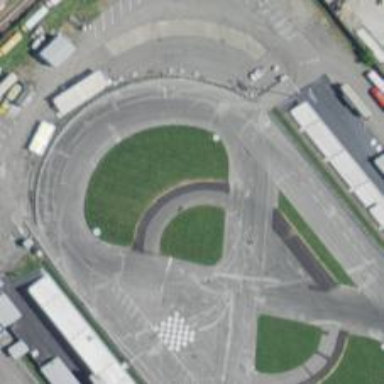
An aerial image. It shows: Motor sport raceway.